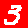
Digit: 3